Current action and preconditions to check: trajectory_clear

Your task: For each precondition in the list above, predict whether it will hold at this action.

Consider the current scene as observed from the mobile robot's camera, and analyze the predicted future states of all dynamic agents (e.g., people, animals, vehicles, or any moving entities) within the NEXT SECOND.

IMPORTANT: Only answer "very likely" if you are absolutely certain—based on strong, clear evidence—that a dynamic agent will violate the precondition in the predicted future state. Do NOT answer "very likely" for unlikely, ambiguous, or low-probability risks.

Ask yourself for each precondition: Is there a high probability, with clear and convincing evidence, that the predicted future states of any dynamic agent will interfere with the predicted future state of the currently executing action within the NEXT SECOND, causing that precondition to fail?

Assess the risk level based on these predictions. Use "likely" or "very likely" if motions create a clear risk of interference.

Use "neutral" or "improbable" if agents are nearby but their predicted paths are clearly diverging or non-conflicting.

Failure Risk Categories: "very improbable", "improbable", "neutral", "likely", "very likely"

Answer Format: Output ONLY the probability_of_failure value from these categories: "very improbable", "improbable", "neutral", "likely", "very likely"

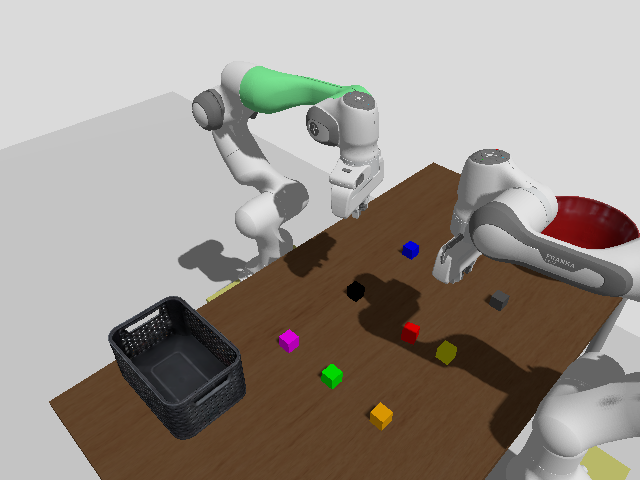

Answer: very improbable